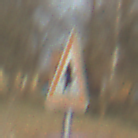
Verkehrszeichen: Vorfahrt
Umgebung: Outdoor, Suburban
Tageszeit: MorningAfternoon
Wetter: PartlyCloudy
Licht: Natural
Jahreszeit: NotSpecified
Kontrast: HighContrast